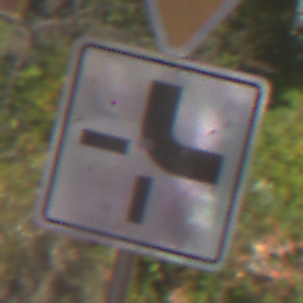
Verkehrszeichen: VerlaufVorfahrtsstrasse4
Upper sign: VorfahrtGewaehren
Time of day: MorningAfternoon
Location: Outdoor (Nature)
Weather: Clear
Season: Summer
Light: Natural